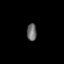
Tissue: lung
Cell type: T cells
Senescence score: 0.2293
Nuclear area (px): 168
Mean DAPI intensity: 105.905